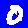
Digit: 0